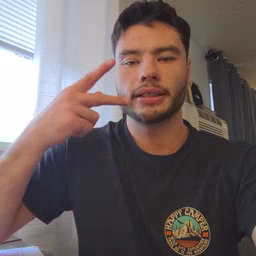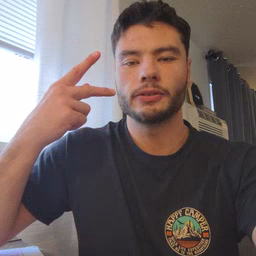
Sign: kitty